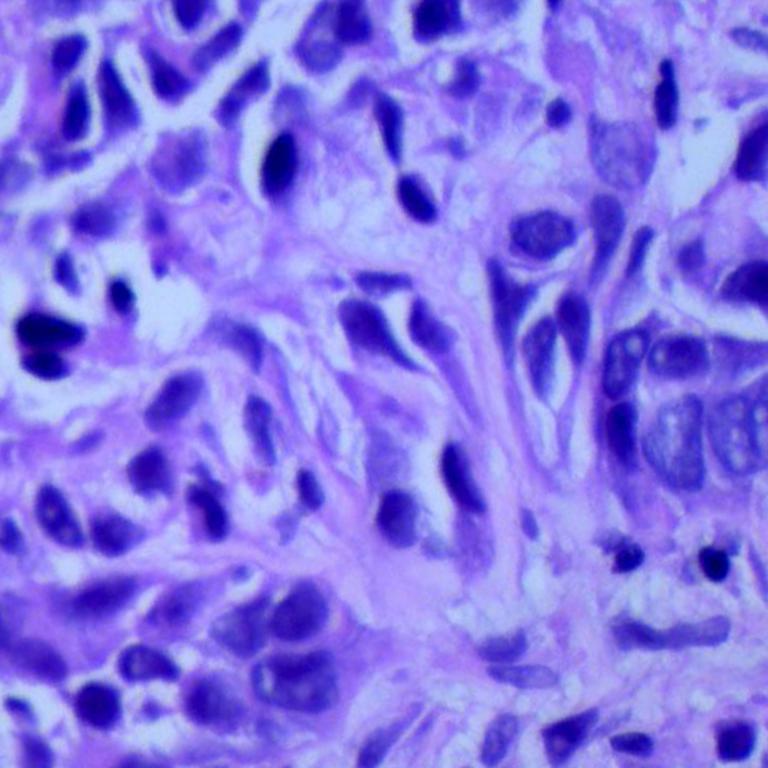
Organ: lung
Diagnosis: adenocarcinomas